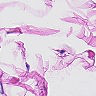
Metastatic tissue present: no